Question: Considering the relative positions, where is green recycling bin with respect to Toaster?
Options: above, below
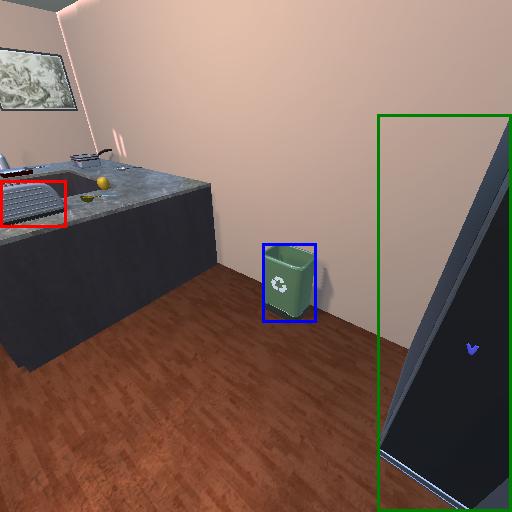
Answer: above